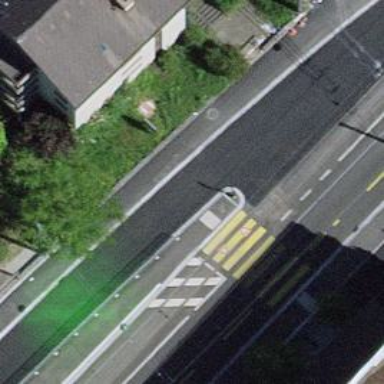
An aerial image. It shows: Tram crossing on the railway.